Field crop: tomato
Growth stage: 2
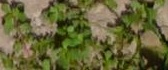
Species: portulaca